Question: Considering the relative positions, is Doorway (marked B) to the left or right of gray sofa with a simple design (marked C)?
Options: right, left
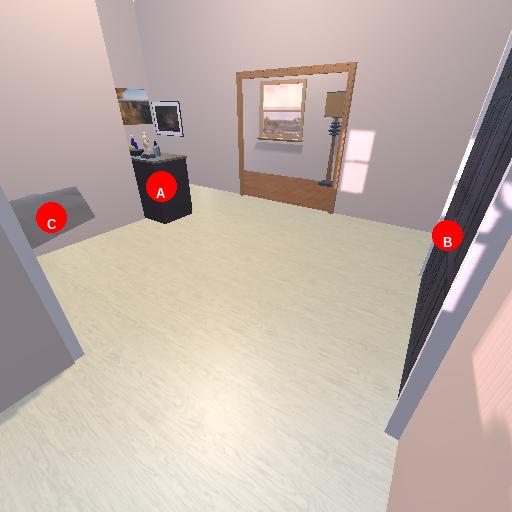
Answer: right